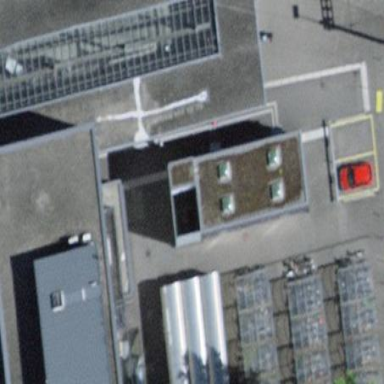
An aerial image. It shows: Building with toilets inside.